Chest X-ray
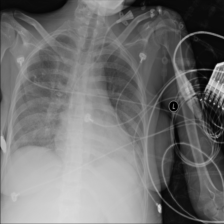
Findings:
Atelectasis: negative
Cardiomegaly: negative
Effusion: positive
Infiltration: negative
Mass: negative
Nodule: negative
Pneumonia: negative
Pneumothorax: negative
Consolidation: negative
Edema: negative
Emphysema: negative
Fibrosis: negative
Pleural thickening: negative
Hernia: negative